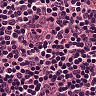
Metastatic tissue present: no